Question: For some reason, i'm not able to paste css code to the "inspect element" window..
Lets say I want to test "font-weight:bold; color: red" and paste it to the element.style, which results with:

As you can see, only the "font-weight" was pasted.
This is really annoying as I was used to just paste the code as is...
Especially if i'm trying a couple of styles from a tutorial or a solution to a problem I found here.
Is it only me? Anything I can do to fix it?
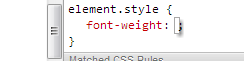
Answer: The bug is known and will be fixed in the next release :
<URL>